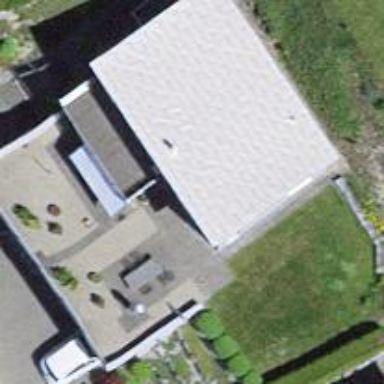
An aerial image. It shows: Simple house.